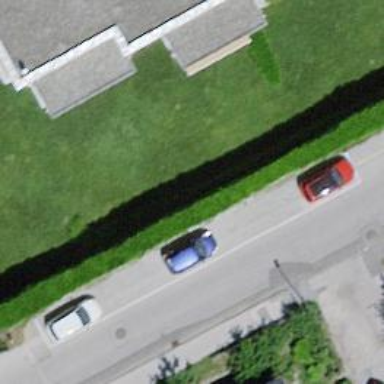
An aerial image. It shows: Street-side parallel parking available at this location.